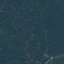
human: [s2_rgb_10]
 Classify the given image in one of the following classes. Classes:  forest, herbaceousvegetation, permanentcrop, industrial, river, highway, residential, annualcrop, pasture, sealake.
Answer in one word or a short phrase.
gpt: Forest